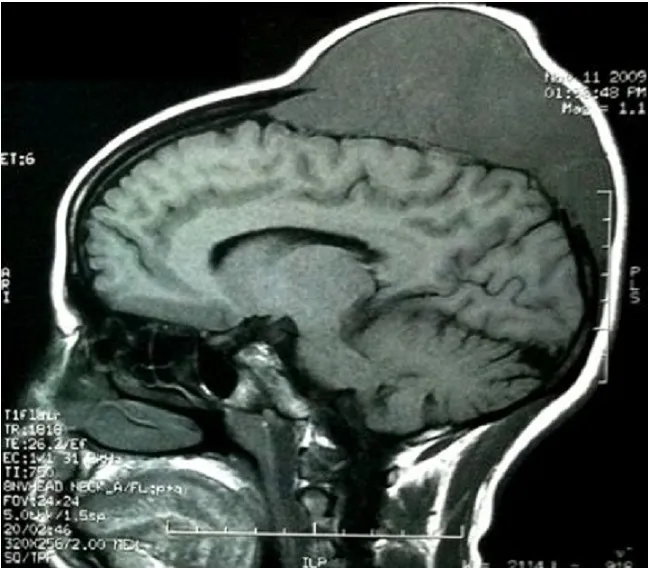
Sagittal T1 flair showing an expansive tumor that affects the right parietal bone in a 42-years old patient with primary non Hodgkin's lymphoma of the cranial vault.
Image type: radiology (mri)